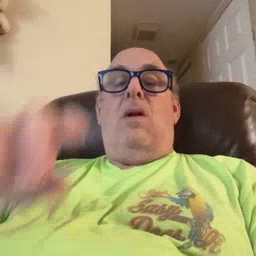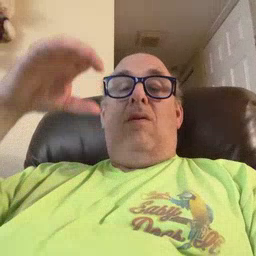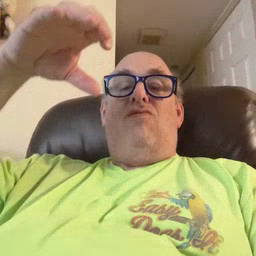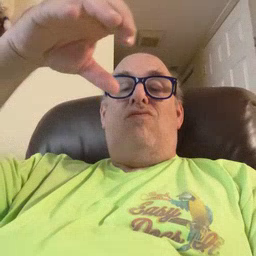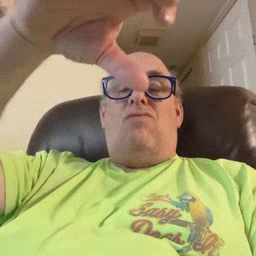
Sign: helicopter